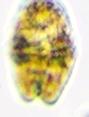
Label: Akashiwo